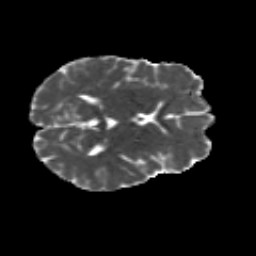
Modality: MD
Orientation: axial
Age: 22
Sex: male
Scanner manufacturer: siemens
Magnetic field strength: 3 T
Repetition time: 8.8 s
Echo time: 0.085 s